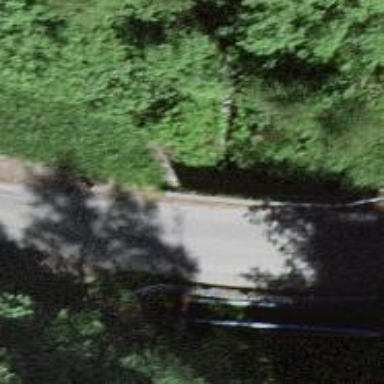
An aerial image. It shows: Tertiary road with bridge.